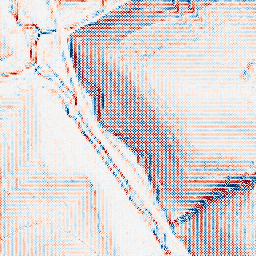
Category: wavelet
Decomposition family: wavelet_dwt
Decomposition parameters: wavelet: haar
level: 1
Upsampling method: sinc_blackman
Upsampling parameters: scale: 4
kernel_size: 16
Upsampling scale: 4